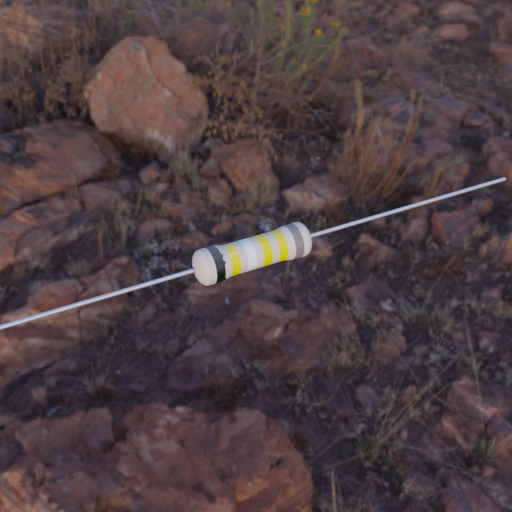
Resistor colour bands (in order): black, yellow, white, yellow, yellow, gray